Interaction volume radius: 5 \u00c5
Interaction volume height: 25 \u00c5
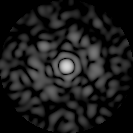
Disorder parameter: 0.86